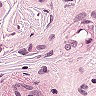
Metastatic tissue present: yes